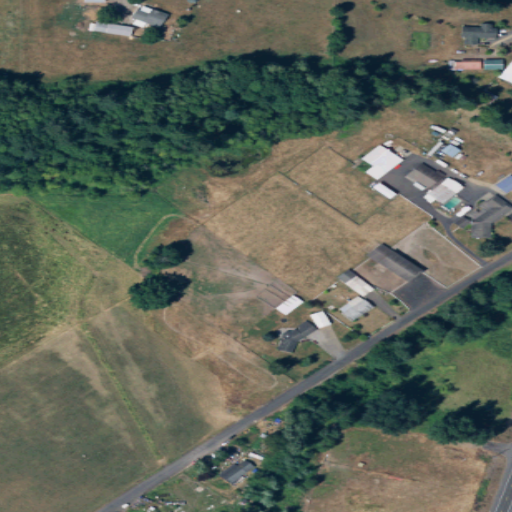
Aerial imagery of valley in Washington named Arkansas Valley containing pasture, low intensity development, open development, deciduous forest, medium intensity development, mixed forest, and high intensity development